Question: When I am running the web site on my local computer it works properly, but when I uploading to my domain, its starts to generates this error. Same problem I have on two my applications on difference servers. Same is only implementation solution, what is ASP.Net MVC 3, C#. Both of my applications are running on "Full trust" prottection on IIS server. Locally it works fine but problems are on remote servers.
Applications are running fine, but returns there errors :( Here is screenshot from mozilla firebug/network.

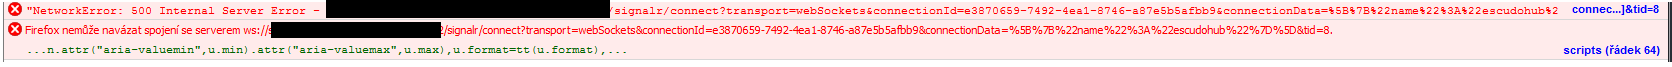
Answer: I did it!!! I hope it helps others...
Only what is needed is add this line into part of web.config:
'''
<httpRuntime targetFramework="4.5" />
'''